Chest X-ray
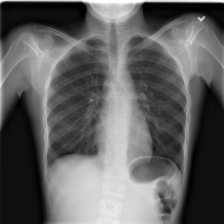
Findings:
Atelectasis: negative
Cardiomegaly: negative
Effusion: negative
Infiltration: negative
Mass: negative
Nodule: negative
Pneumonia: negative
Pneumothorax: negative
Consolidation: negative
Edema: negative
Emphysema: negative
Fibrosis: negative
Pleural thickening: negative
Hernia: negative